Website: walmart
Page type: receipt
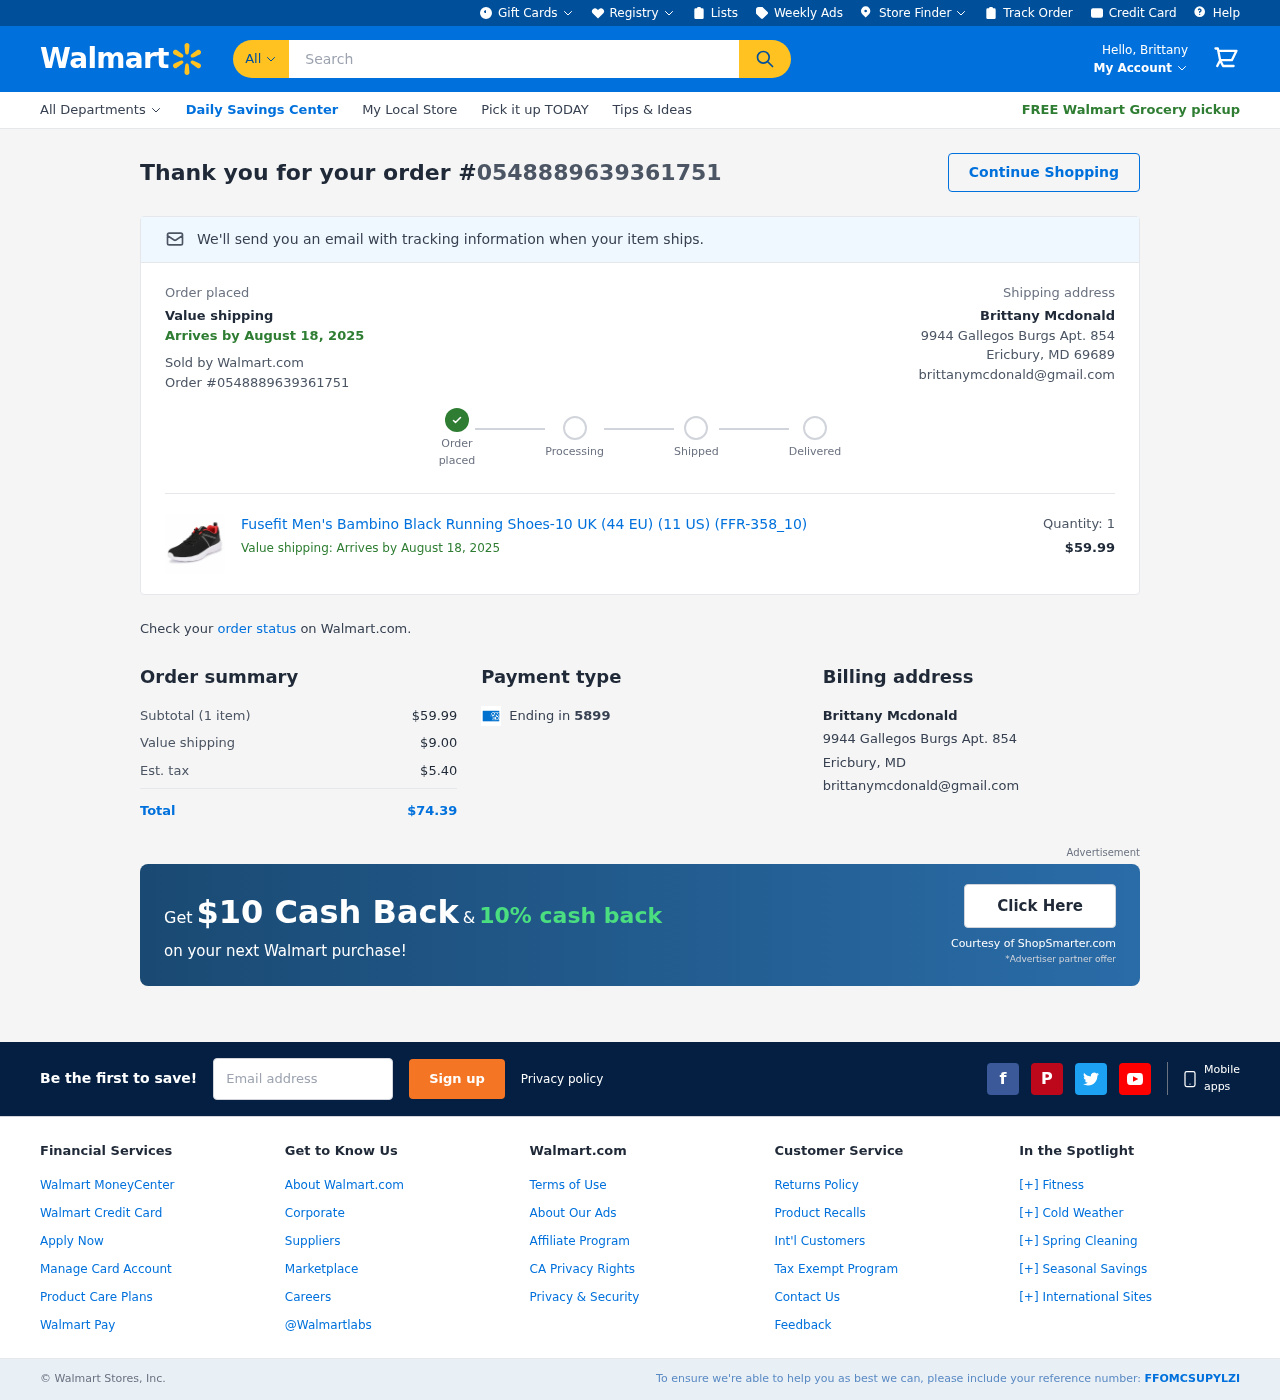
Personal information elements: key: PII_CARD_LAST4
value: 5899
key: PII_EMAIL
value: brittanymcdonald@gmail.com
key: PII_FIRSTNAME
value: Brittany
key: PII_FULLNAME
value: Brittany Mcdonald
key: PII_STREET
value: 9944 Gallegos Burgs Apt. 854
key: PII_CITY_STATE_ZIP
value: Ericbury, MD 69689
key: PII_FULLNAME2
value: Brittany Mcdonald
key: PII_STREET2
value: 9944 Gallegos Burgs Apt. 854
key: PII_CITY_STATE2
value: Ericbury, MD
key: PII_EMAIL2
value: brittanymcdonald@gmail.com
Product elements: key: PRODUCT1_NAME
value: Fusefit Men's Bambino Black Running Shoes-10 UK (44 EU) (11 US) (FFR-358_10)
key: PRODUCT1_PRICE
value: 59.99
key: PRODUCT1_QUANTITY
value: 1
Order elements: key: ORDER_ID2
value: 0548889639361751
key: ORDER_DELIVERY_DATE
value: August 18, 2025
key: ORDER_ID
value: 0548889639361751
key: ORDER_DELIVERY_DATE2
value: August 18, 2025
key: ORDER_NUM_ITEMS
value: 1
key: ORDER_SUBTOTAL
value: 59.99
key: ORDER_SHIPPING_COST
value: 9.00
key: ORDER_TAX
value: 5.40
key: ORDER_TOTAL
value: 74.39
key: ORDER_REF
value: FFOMCSUPYLZI
Search elements: key: HEADER_SEARCH
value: Search